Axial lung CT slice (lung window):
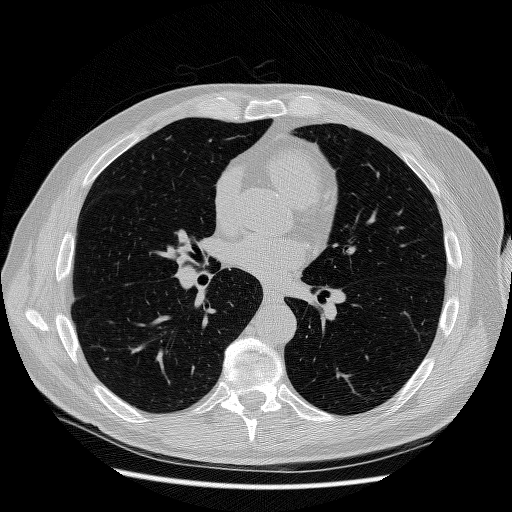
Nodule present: no